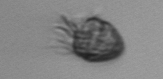
Label: Ciliophora